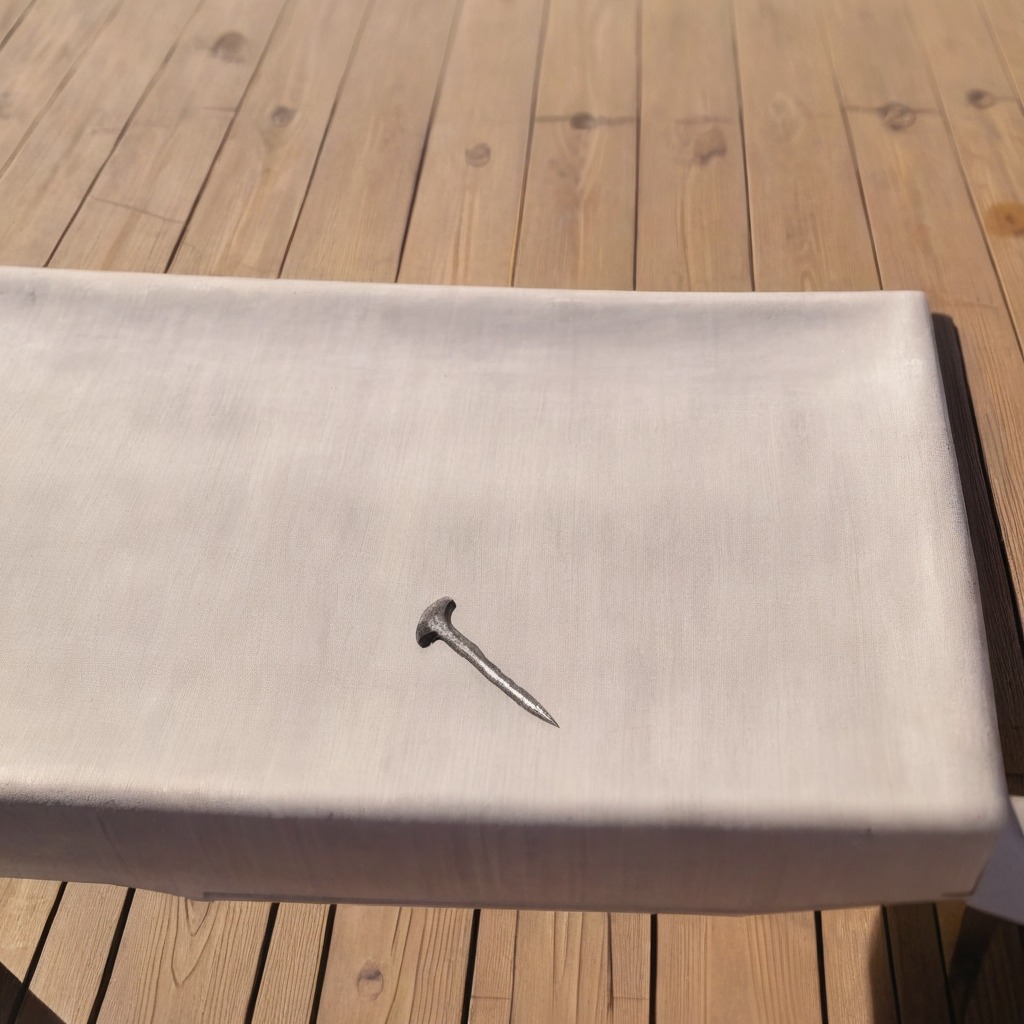
A nail is lying on the wooden table.